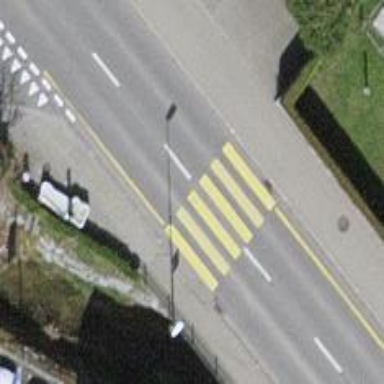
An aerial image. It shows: Uncontrolled zebra crossing with notable zebra markings.